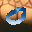
Label: 0